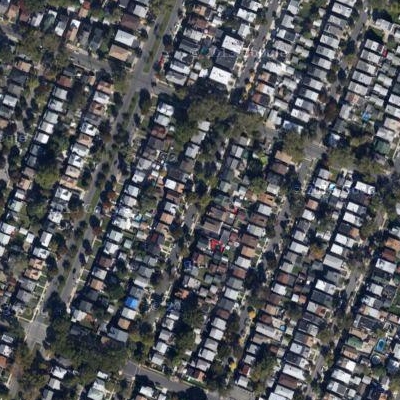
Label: fResident